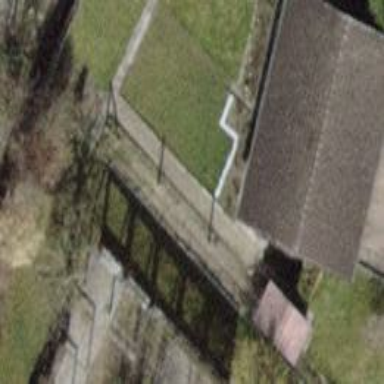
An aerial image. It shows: Garage.